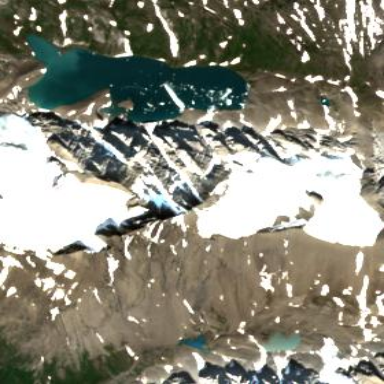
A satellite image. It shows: Stunning view of glacier.